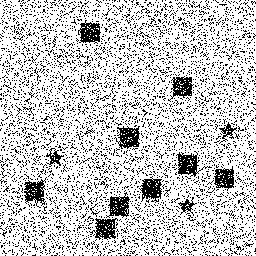
Squares: 9
Triangles: 0
Stars: 3
Total shapes: 12